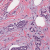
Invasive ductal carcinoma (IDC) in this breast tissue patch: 1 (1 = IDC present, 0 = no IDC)